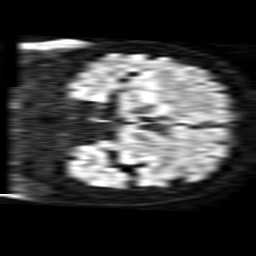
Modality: TRACE
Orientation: coronal
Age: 45
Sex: female
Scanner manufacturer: philips
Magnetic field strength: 1.5 T
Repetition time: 3.651 s
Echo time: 0.09255 s